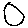
Label: circle